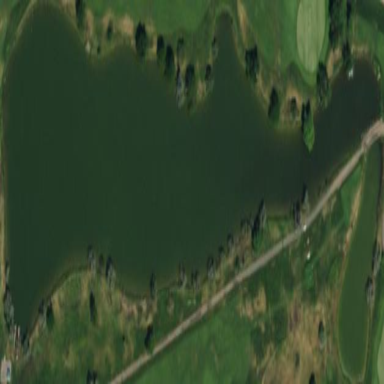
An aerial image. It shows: Scenic view of water hazard on golf course. The natural water feature adds beauty to the landscape.